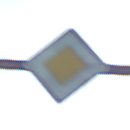
Verkehrszeichen: Vorfahrtsstrasse
Umgebung: Outdoor, Suburban
Tageszeit: MorningAfternoon
Wetter: PartlyCloudy
Licht: Natural
Jahreszeit: NotSpecified
Kontrast: HighContrast